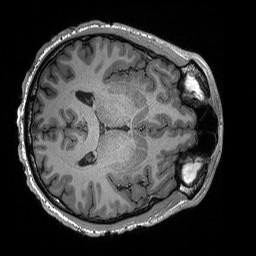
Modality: T1w
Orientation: axial
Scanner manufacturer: siemens
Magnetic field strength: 3 T
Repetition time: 2.3 s
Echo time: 0.00294 s